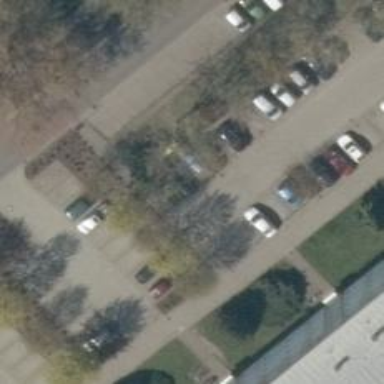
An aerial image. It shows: Road serving as parking aisle.